一年级 · 计数

一共有 \$ \qquad \$只动物。从左边数,

排第 ; 从右边数,排第 \$ \qquad \$ .
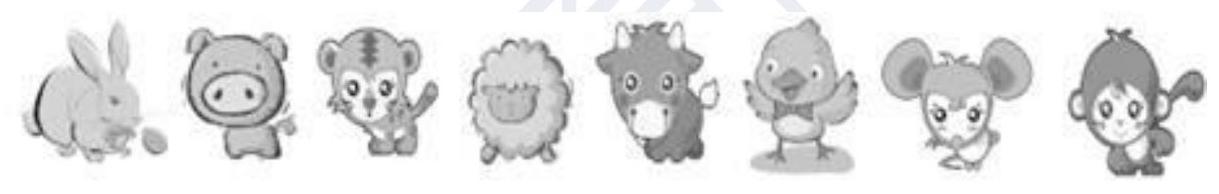
答案: $8 ; 6 ; 6$